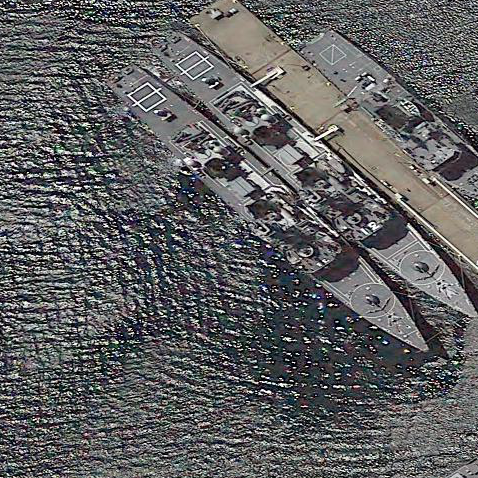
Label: destroyer